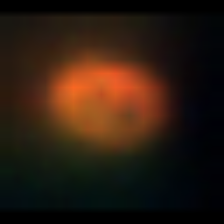
Taxon: NanoPlankton
Group: Other